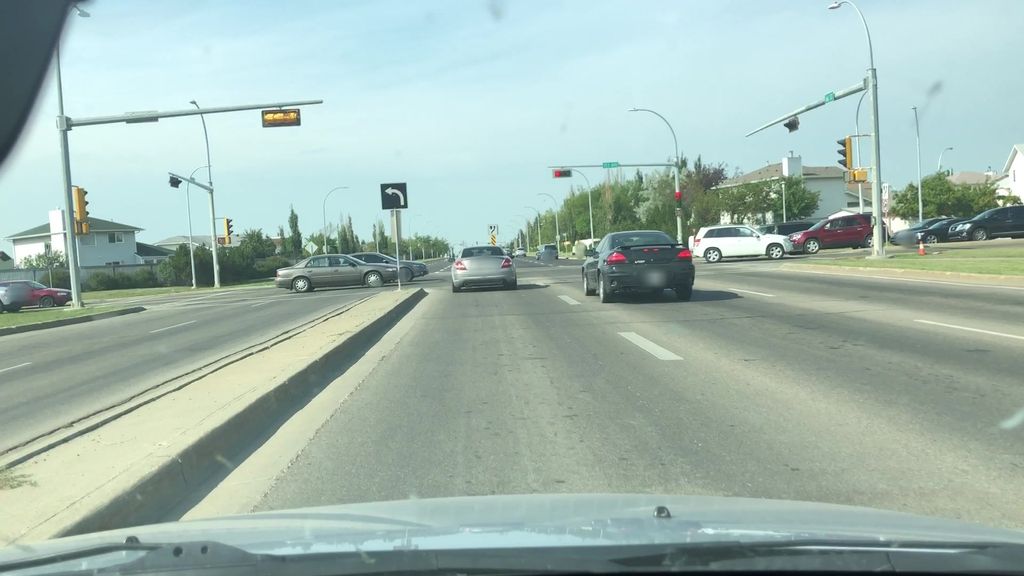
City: edmonton